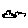
Label: cloud